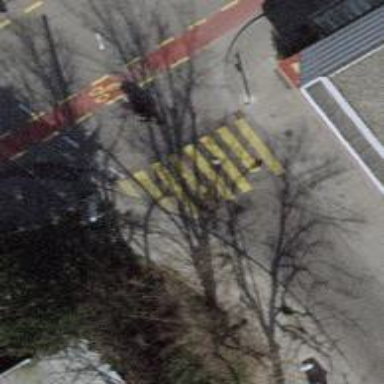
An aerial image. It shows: Road crossing with traffic signals.